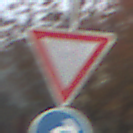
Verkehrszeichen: VorfahrtGewaehren
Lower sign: VorgeschriebeneFahrtrichtungRechts
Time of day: MorningAfternoon
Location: Outdoor (Suburban)
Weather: PartlyCloudy
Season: NotSpecified
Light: Natural